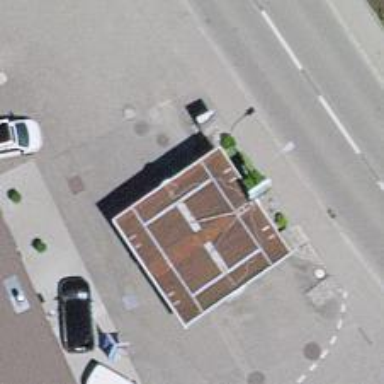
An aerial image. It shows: Fuel station.